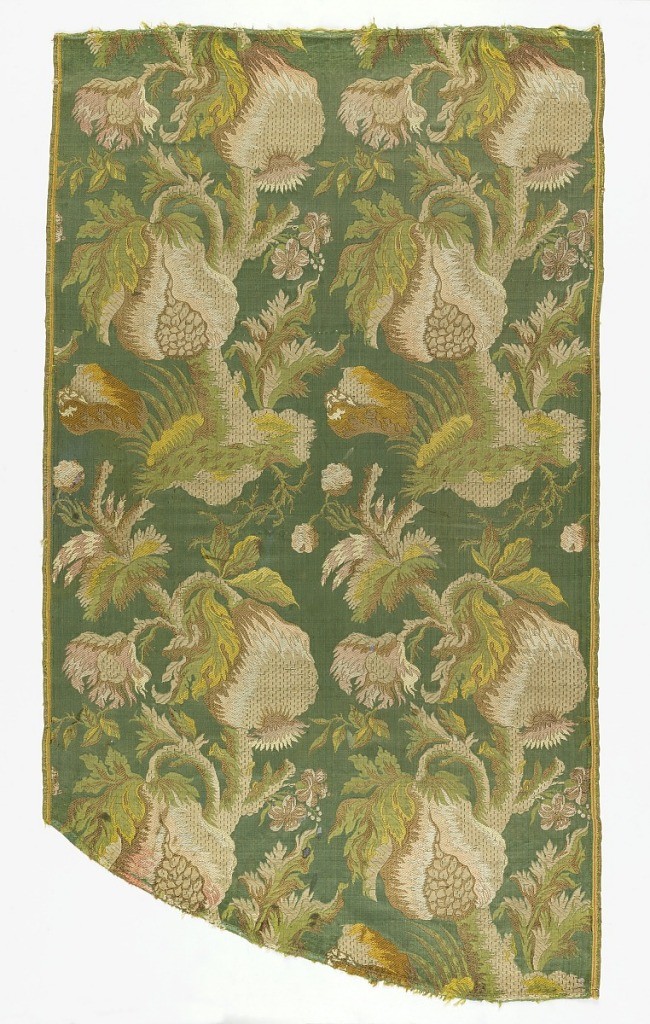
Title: Textile
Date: early 18th century
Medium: silk Technique: satin damask with discontinuous supplementary weft patterning (brocaded)
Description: Blue-green satin, brocaded in white, rose, green and light brown. Pattern is of tree with large scale fruit.